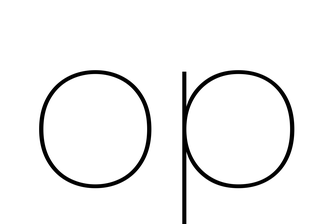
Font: Poppins-Thin